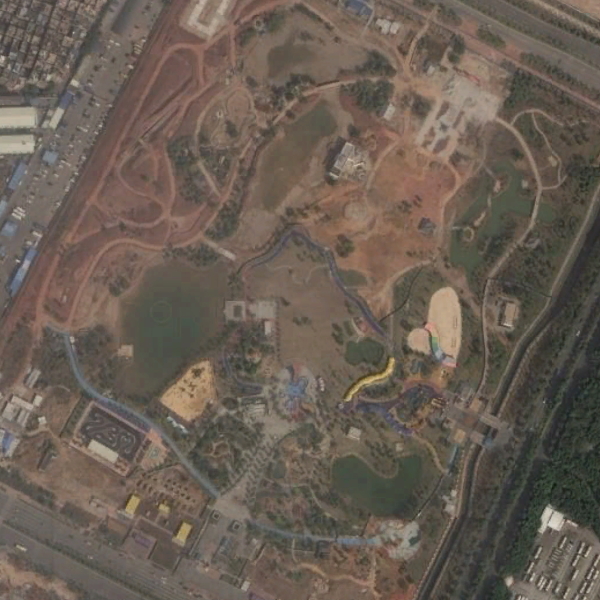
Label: Park